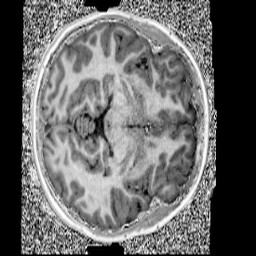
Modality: UNIT1
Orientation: axial
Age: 12
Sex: female
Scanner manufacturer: siemens
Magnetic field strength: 3 T
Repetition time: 4 s
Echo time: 0.00299 s